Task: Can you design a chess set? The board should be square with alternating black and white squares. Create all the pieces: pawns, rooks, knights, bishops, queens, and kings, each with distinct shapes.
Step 4413:
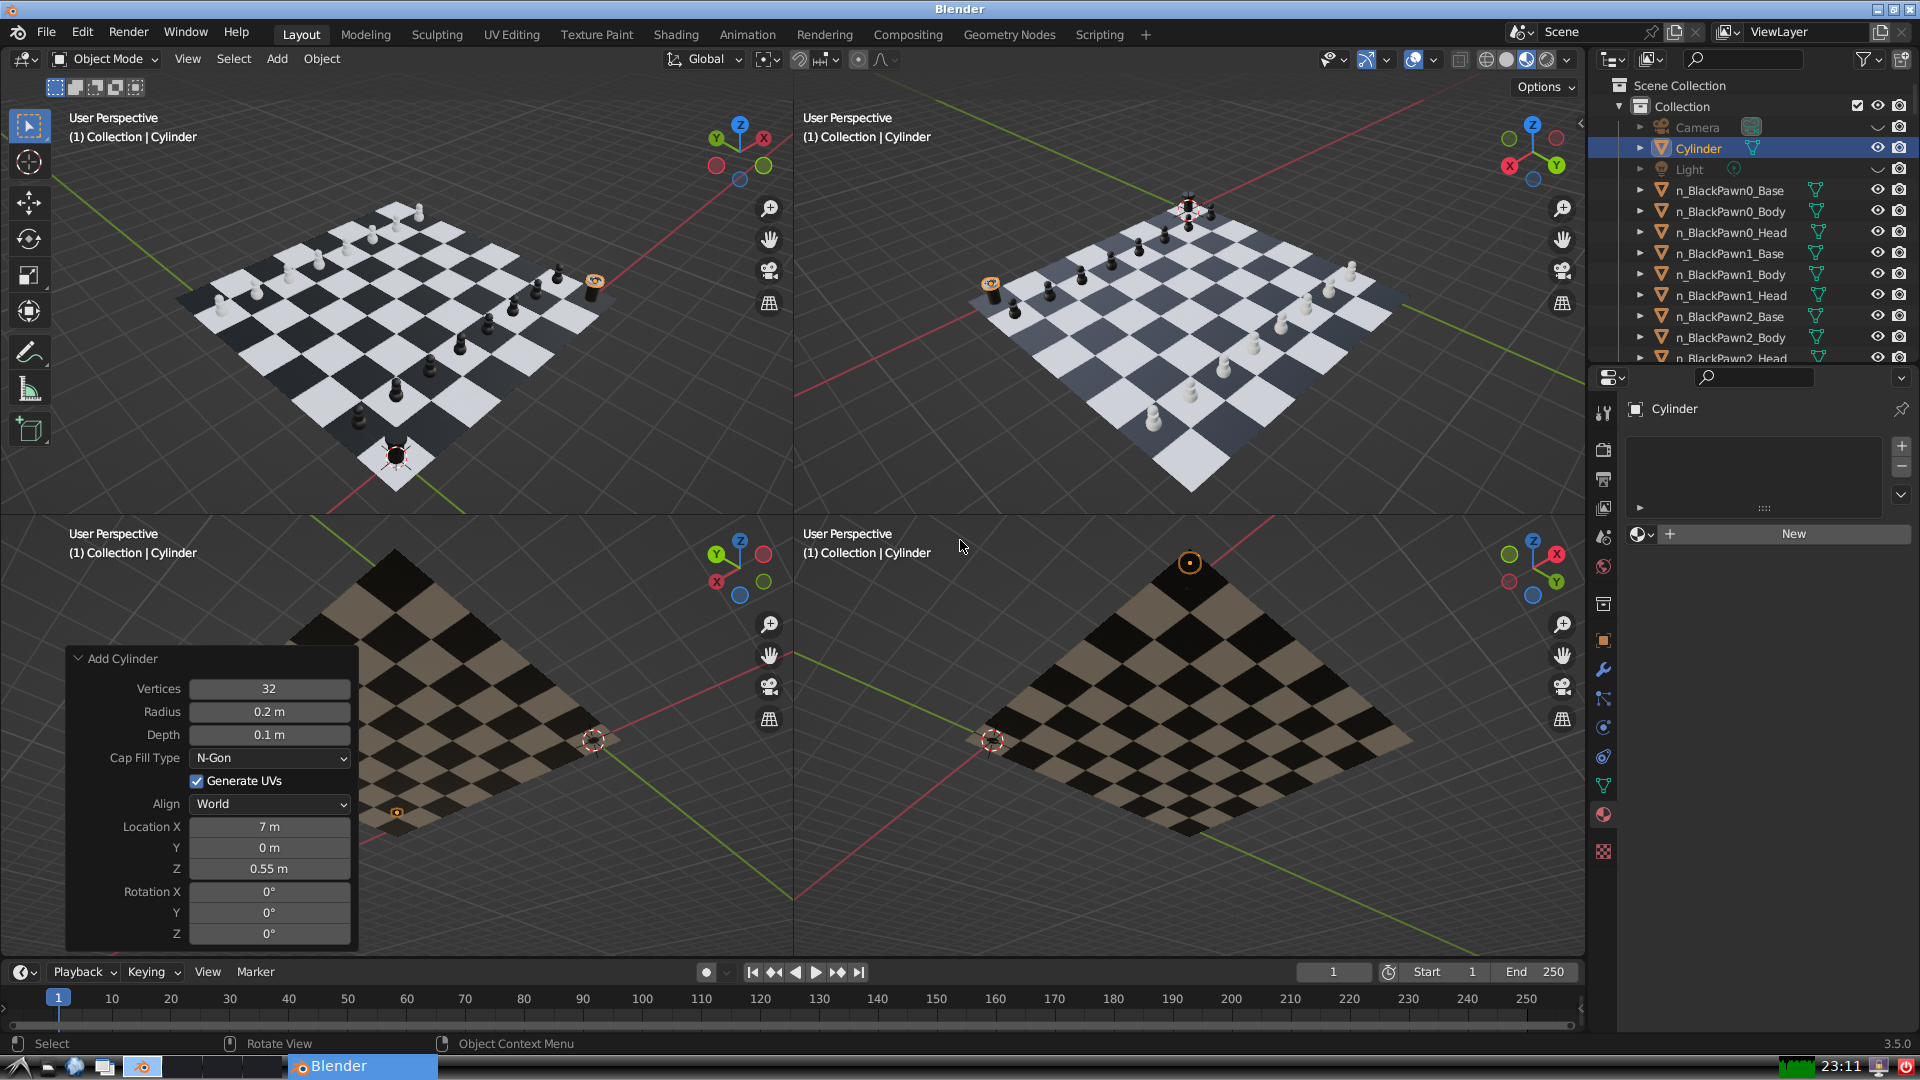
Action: {"mouse_move": [1608, 631]}